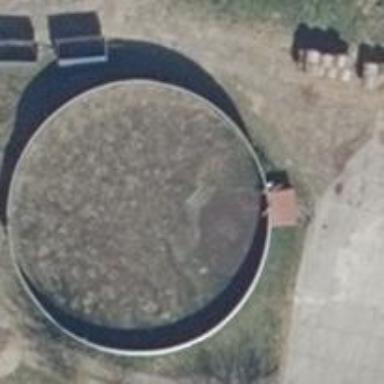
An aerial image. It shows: Storage tank with man-made structure.